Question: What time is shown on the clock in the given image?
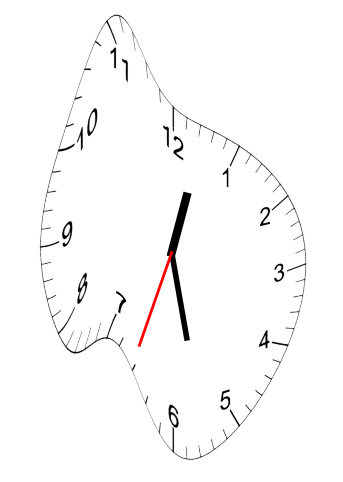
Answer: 12:27:33